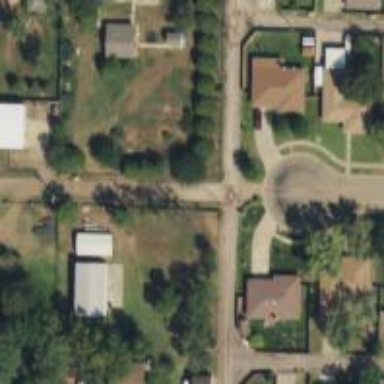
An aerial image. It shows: Alleyway designated as service road.